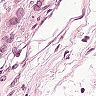
Metastatic tissue present: yes